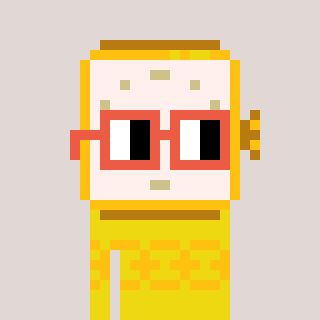
a pixel art character with square orange glasses, a watch-shaped head and a yellow-colored body on a warm background